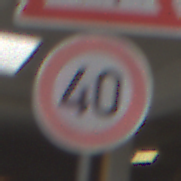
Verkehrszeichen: Geschwindigkeit40
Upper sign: FussgaengerLinks
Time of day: Midday
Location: Roofed (Urban)
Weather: Overcast
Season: NotSpecified
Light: Artificial